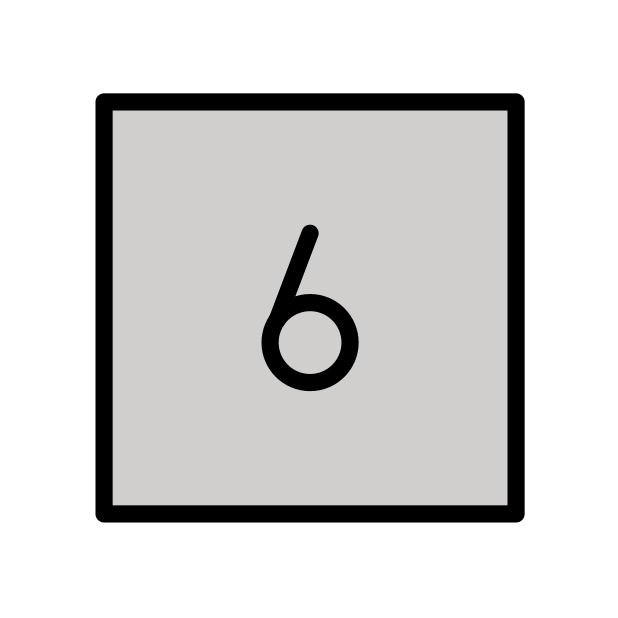
keycap: 6